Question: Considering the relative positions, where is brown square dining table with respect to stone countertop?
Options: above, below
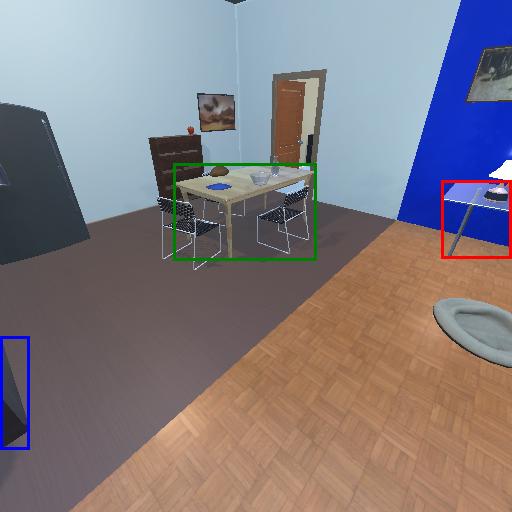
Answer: above